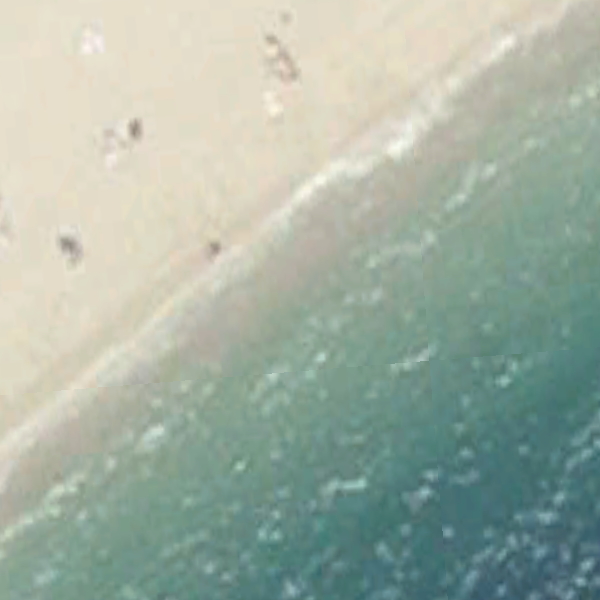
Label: Beach